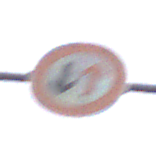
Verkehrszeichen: VorrangDesGegenverkehrs
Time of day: Midday
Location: Outdoor (Suburban)
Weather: Overcast
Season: NotSpecified
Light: Natural